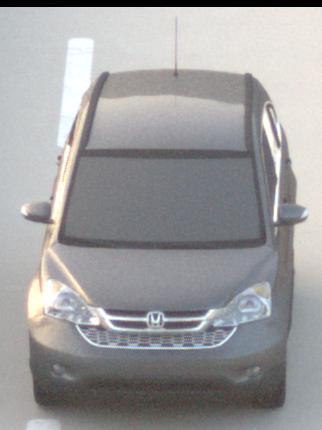
Make: Honda
Model: CR-V
Detailed model: CR-V (III) (04/10 - 10/12)
Model produced from: 2010
Model produced until: 2012
Doors: 5
Color: gray
Road condition: dry road
Daytime: sunrise or sunset
Contrast: low contrast